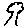
Label: tree